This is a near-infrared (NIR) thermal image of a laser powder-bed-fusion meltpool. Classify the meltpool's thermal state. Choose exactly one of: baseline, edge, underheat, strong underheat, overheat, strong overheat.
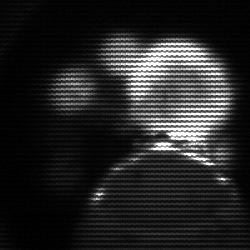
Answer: baseline